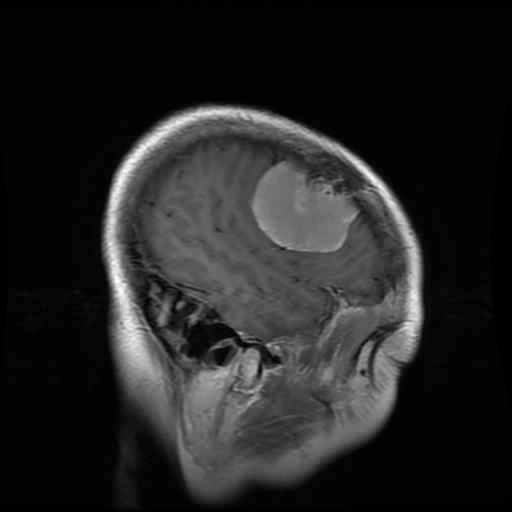
Label: meningioma